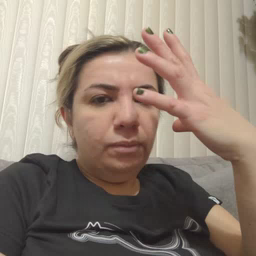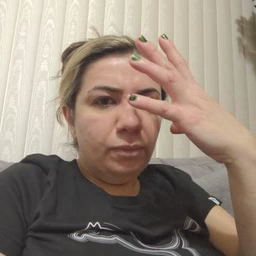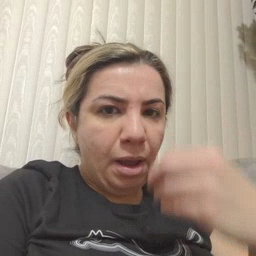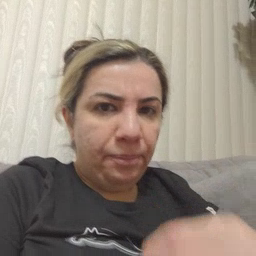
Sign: sleep